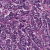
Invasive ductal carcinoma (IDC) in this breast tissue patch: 1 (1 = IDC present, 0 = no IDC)